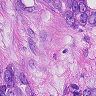
Metastatic tissue present: yes